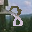
Label: 8